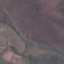
Land use / land cover class: HerbaceousVegetation